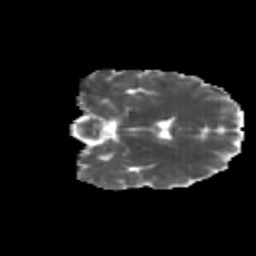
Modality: MD
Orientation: coronal
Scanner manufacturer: siemens
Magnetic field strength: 3 T
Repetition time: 9.2 s
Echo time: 0.084 s